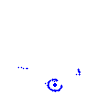
Particle: proton